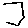
Label: hexagon